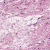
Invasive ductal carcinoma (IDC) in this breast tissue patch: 0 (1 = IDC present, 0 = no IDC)